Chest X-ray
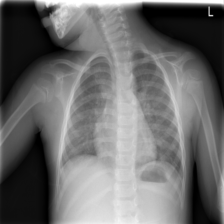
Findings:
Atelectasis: negative
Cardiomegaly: negative
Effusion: negative
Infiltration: positive
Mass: negative
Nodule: negative
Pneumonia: negative
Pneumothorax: negative
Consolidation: negative
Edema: negative
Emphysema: negative
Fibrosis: negative
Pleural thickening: negative
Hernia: negative